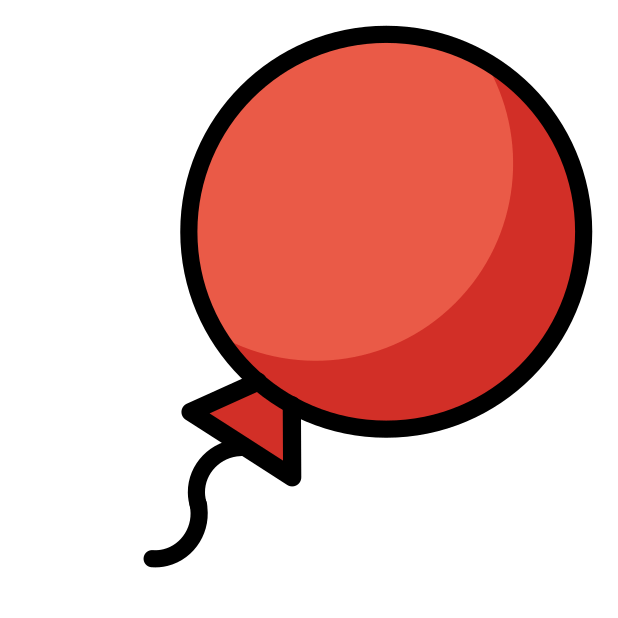
Emoji: 🎈
Name: balloon
Unicode: 0x1f388